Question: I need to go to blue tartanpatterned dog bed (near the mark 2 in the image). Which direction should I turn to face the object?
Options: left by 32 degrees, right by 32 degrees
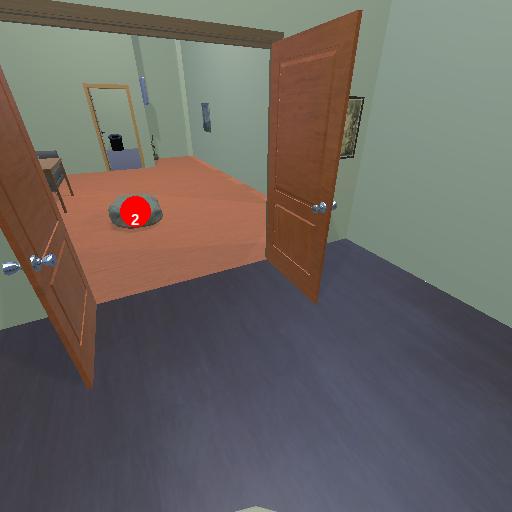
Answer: left by 32 degrees